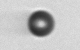
Label: bead